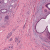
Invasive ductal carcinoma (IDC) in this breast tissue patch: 0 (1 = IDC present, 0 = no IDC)